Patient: sex M, age 62
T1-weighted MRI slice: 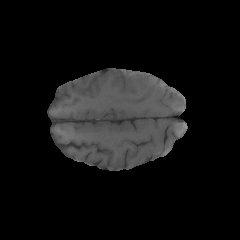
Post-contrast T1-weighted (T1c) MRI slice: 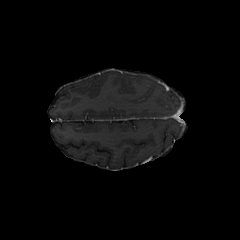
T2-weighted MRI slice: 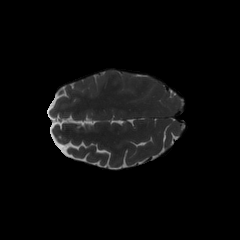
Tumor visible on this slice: no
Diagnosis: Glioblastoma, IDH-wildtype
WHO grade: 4